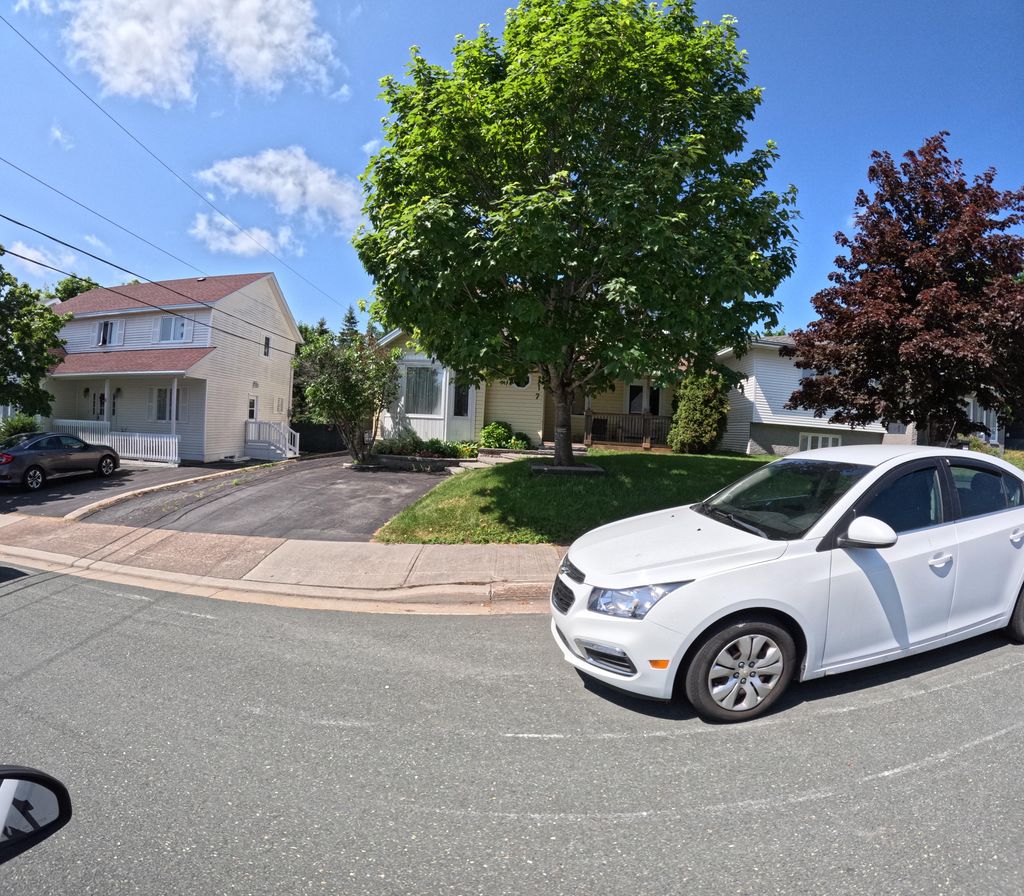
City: st_johns